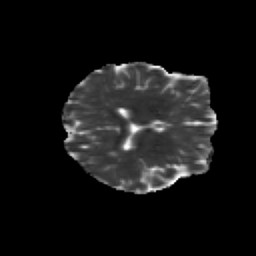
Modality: MD
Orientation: axial
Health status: healthy
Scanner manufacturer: siemens
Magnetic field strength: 3 T
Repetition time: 10 s
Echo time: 0.092 s